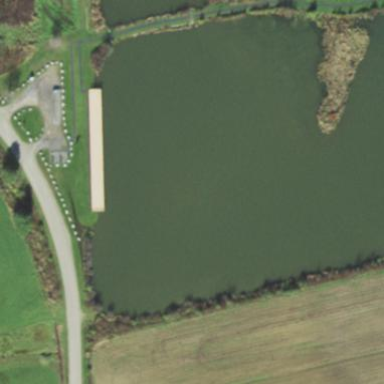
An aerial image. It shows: Peaceful pond surrounded by nature.